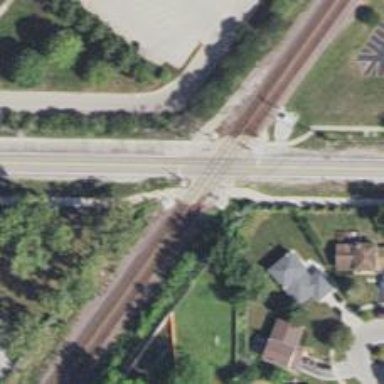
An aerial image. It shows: Crossing for the railway.